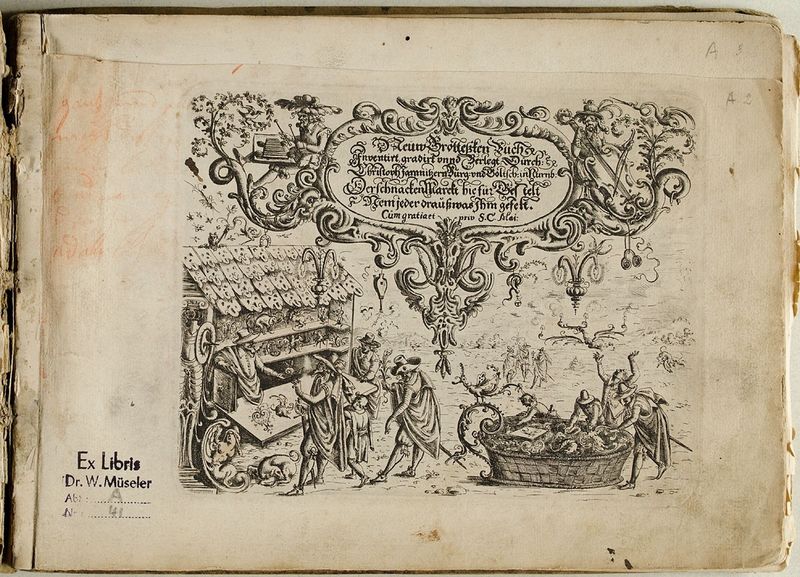
Titel: Titelblatt des ersten Teils des 'Neuw Grotteßken Buch'
Künstler: Christoph Jamnitzer
Standort: Hamburg
Institution: Museum für Kunst und Gewerbe Hamburg
Schlagwörter: mann, weiß, baden, menschen, hut, hüte, männer, schwarz, dach, hund, ornament, mensch, kontrabass, pflanzen, kübel, schrift, papier, cello, grafik, graphik, wagen, musizieren, ornamente, fotografie, photographie, verkauf, buch, druck, druckgraphik, schwarz-weiß, druckgrafik, radierung, worte, kunst, darstellung, gestalten, buchseite, fabelwesen, kupferstich, ungeheuer, handschrift, wort, marktstand, monster, groteske, bude, fabeltier, fabeltiere, gerippt, zwitterwesen, monstrum, knorpelwerk, reproduktionen, glockenspiel, hte, druckerzeugnisse, menschenbild, pflanzenornamente, libris, tierornamente, marktbude, anthropoide, ornamentstich, vorlageblätter